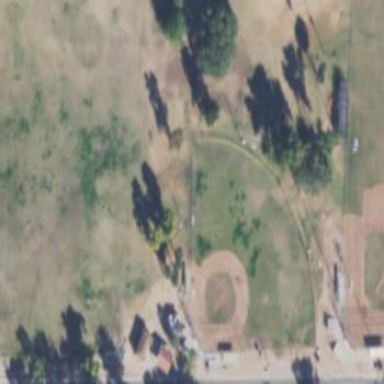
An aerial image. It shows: Baseball pitch for leisure and sports activities.